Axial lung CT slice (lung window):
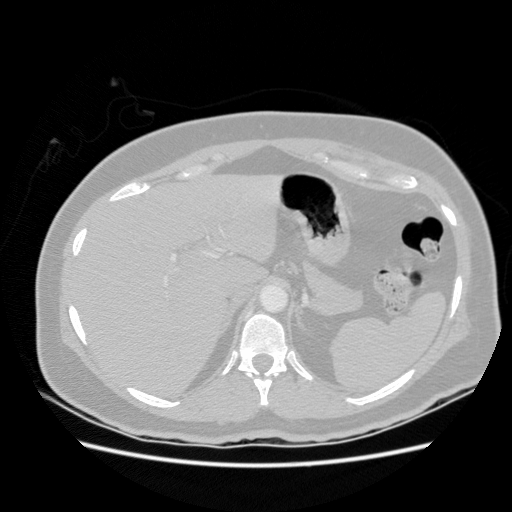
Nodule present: no